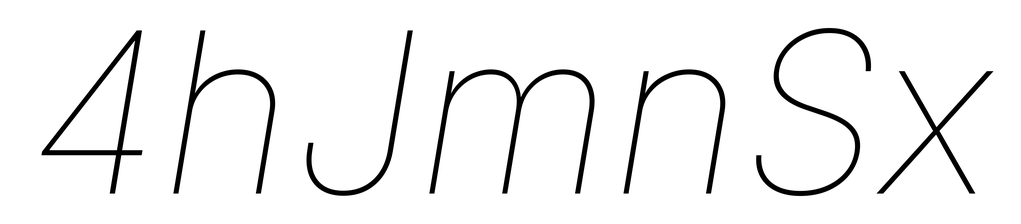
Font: Inter-Italic_Thin_Italic